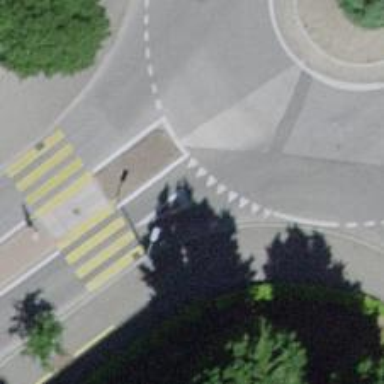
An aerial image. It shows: Residential road with asphalt surface. It includes cycle track.